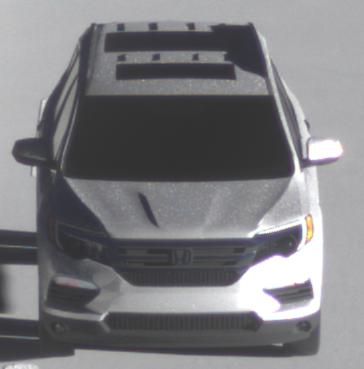
Make: Honda
Model: Pilot
Detailed model: 3
Model produced from: 2015
Model produced until: 2022
Doors: 5
Color: white
Road condition: dry road
Daytime: sunrise or sunset
Contrast: high contrast